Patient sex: M
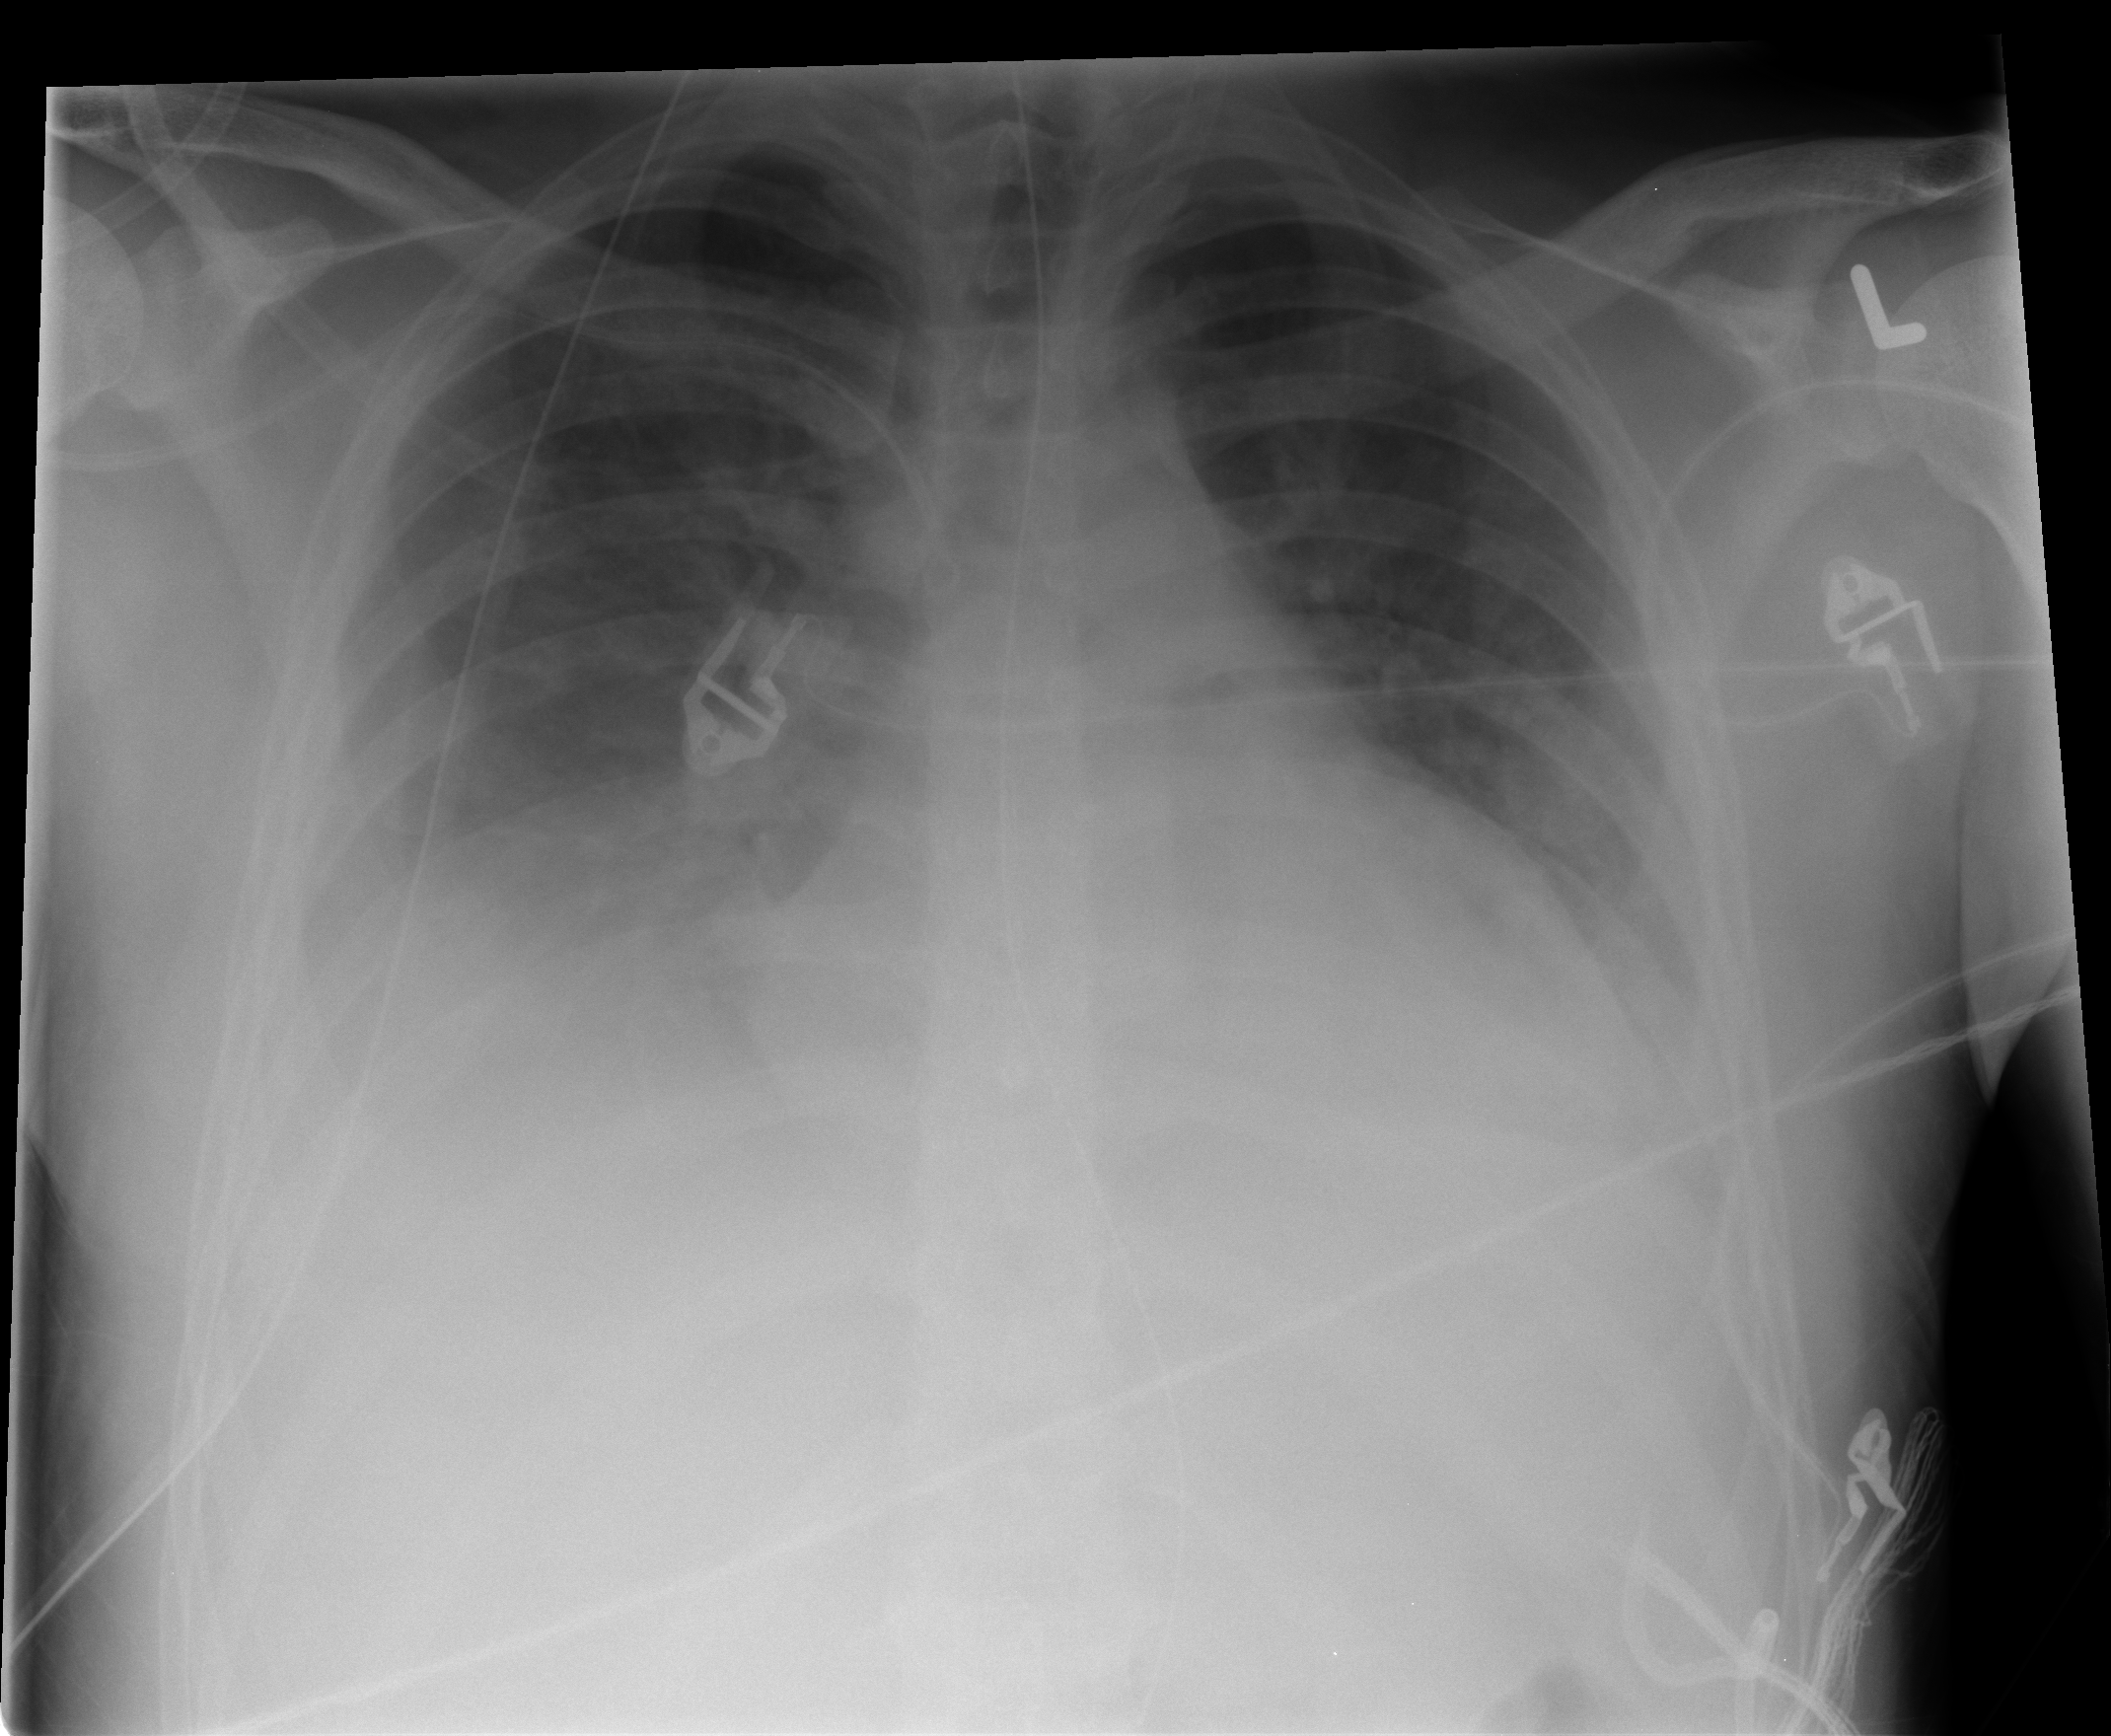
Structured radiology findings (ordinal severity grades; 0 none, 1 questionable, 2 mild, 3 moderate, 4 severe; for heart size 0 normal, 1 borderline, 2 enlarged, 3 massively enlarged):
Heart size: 2
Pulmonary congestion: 1
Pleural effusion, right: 3
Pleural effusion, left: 3
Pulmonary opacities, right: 0
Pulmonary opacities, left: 0
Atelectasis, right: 3
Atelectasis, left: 2